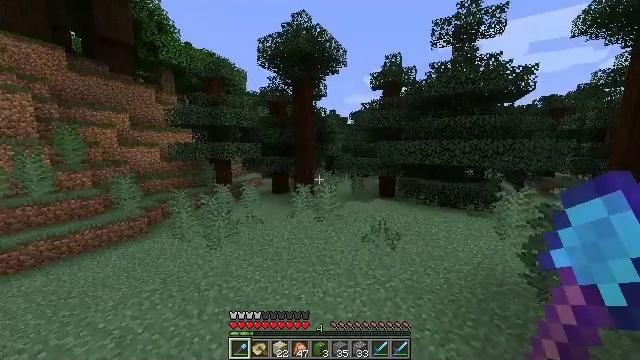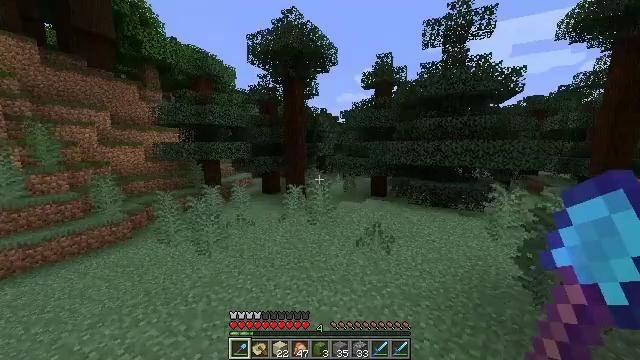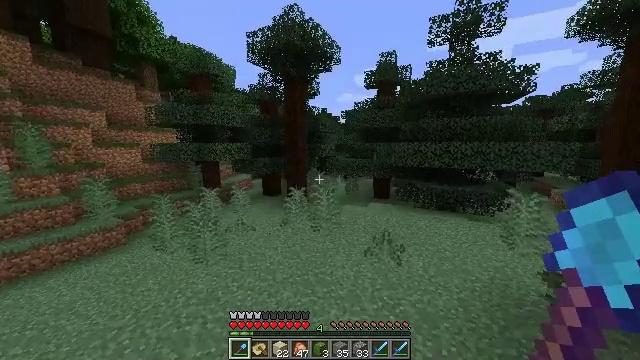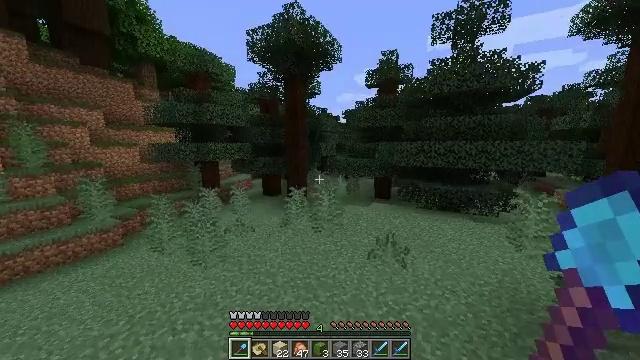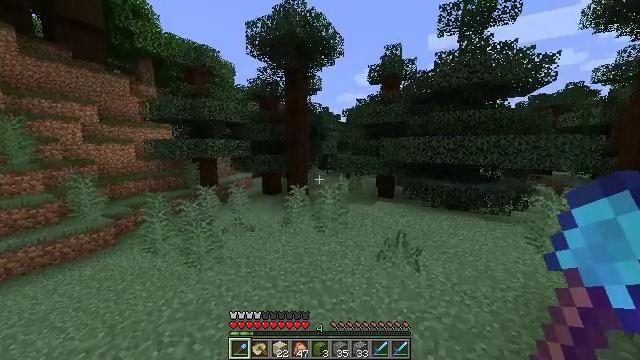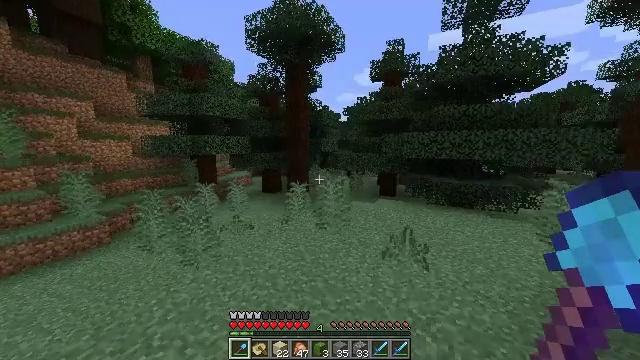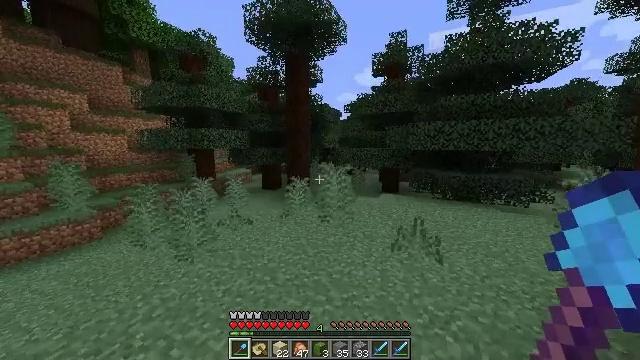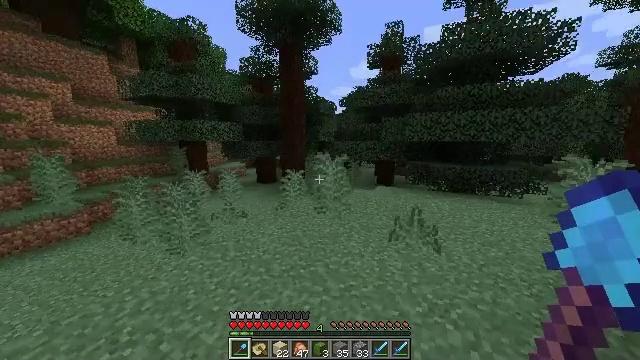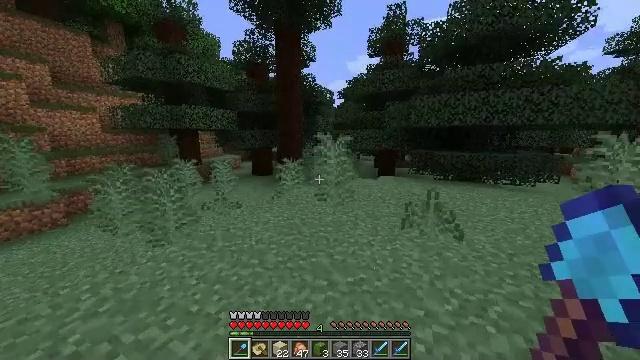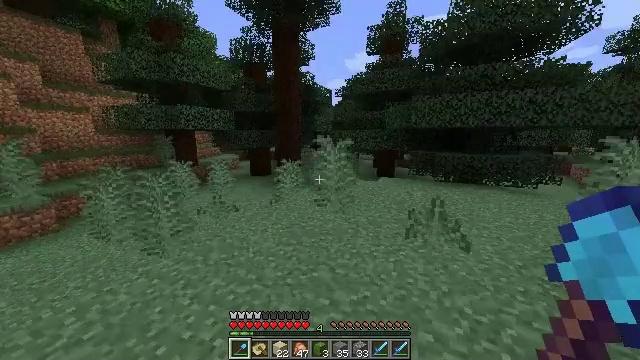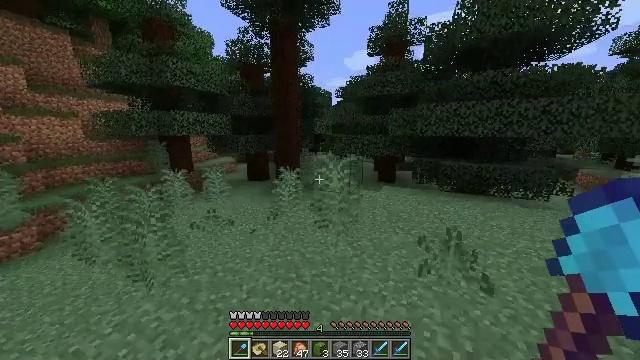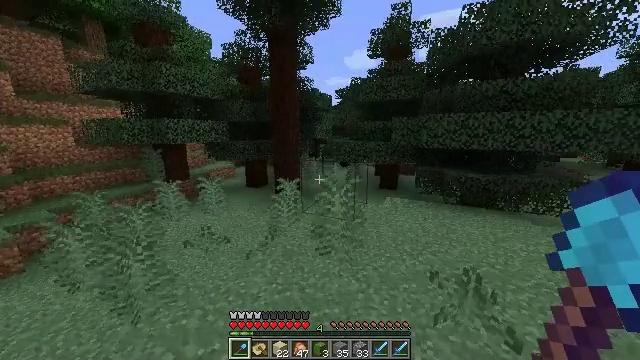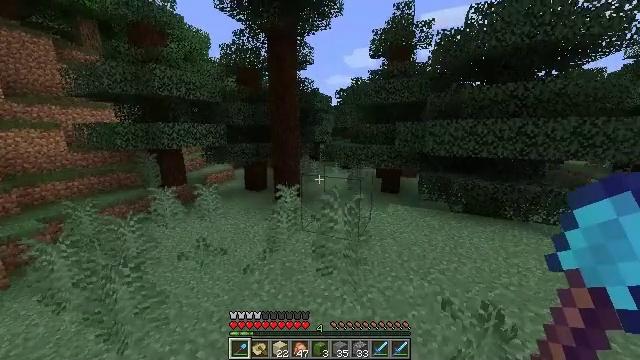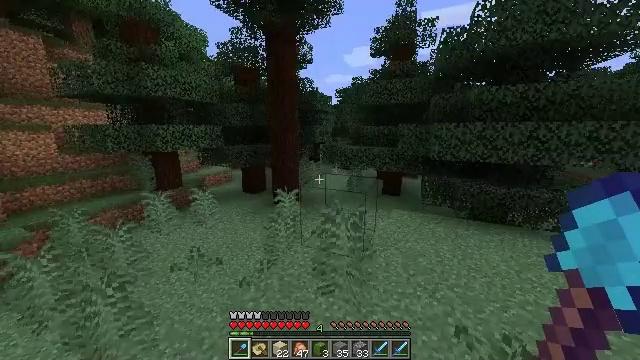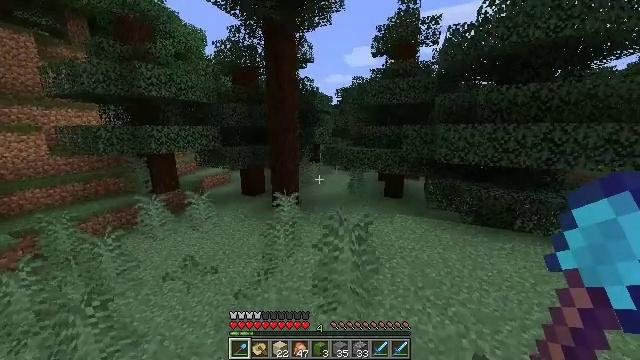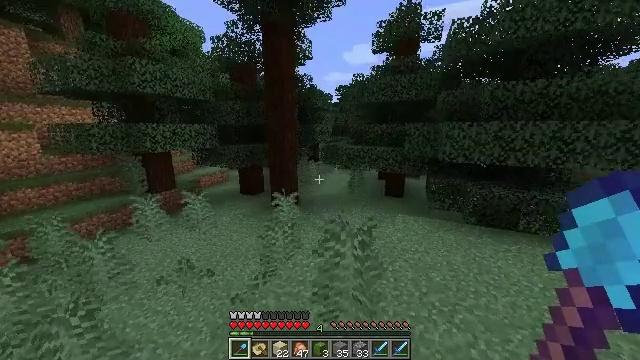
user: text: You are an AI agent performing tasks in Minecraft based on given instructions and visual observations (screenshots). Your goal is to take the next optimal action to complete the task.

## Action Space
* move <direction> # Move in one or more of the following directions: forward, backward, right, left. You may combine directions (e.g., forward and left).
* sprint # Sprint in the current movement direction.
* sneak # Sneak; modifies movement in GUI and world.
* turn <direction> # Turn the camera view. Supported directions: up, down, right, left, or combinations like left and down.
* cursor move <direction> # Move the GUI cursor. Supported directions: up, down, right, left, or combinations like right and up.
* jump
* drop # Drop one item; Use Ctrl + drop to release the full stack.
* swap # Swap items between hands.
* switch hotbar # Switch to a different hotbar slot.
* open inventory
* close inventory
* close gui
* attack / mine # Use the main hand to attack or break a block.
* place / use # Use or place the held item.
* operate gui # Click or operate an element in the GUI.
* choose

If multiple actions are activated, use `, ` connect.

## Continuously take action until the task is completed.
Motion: motion action
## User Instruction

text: Gather materials from the sweet berry bush.
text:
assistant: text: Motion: move forward, sprint, turn right, jump
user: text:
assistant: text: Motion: move forward, sprint, jump
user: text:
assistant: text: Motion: move forward, jump
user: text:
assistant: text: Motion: move forward, jump
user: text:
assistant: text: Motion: move forward, jump
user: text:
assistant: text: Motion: move forward, jump
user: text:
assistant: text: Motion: move forward, turn right and down, jump
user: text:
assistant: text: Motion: move forward, jump
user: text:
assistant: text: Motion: move forward, jump
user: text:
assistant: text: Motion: move forward, sprint, jump
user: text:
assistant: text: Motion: move forward, sprint, jump
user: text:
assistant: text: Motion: move forward, sprint, jump
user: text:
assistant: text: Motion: move forward, jump
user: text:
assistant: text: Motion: move forward, jump
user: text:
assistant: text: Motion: move forward, jump
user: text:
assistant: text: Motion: move forward, jump
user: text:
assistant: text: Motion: move forward, jump
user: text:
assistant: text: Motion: move forward, jump
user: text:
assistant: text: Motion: move forward, jump
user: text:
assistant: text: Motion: move forward, turn down, jump
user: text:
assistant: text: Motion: move forward, sprint, jump
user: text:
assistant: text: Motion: move forward, sprint, jump
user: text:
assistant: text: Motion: move forward, sprint, jump
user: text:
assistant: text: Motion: move forward, jump
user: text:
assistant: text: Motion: move forward, jump
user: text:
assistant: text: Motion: move forward, jump
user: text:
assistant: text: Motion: move forward, jump
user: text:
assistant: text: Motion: move forward
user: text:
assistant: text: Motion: move forward
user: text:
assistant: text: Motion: move forward